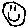
Label: smiley face